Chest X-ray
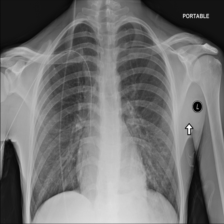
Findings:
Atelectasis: negative
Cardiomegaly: negative
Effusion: negative
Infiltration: negative
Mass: negative
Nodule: negative
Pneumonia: negative
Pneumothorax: negative
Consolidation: positive
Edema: negative
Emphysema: negative
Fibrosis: negative
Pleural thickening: negative
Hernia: negative